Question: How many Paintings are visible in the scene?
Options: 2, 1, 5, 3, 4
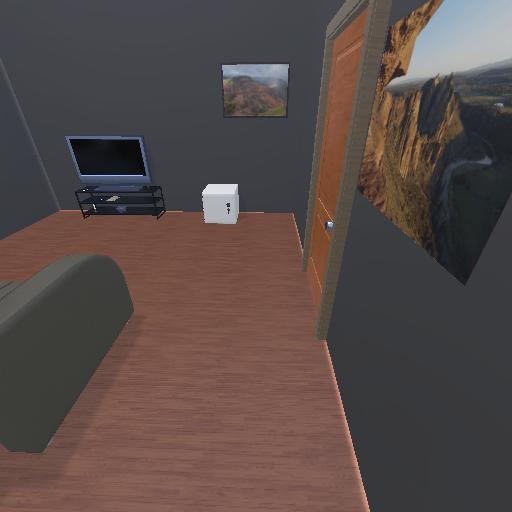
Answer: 2